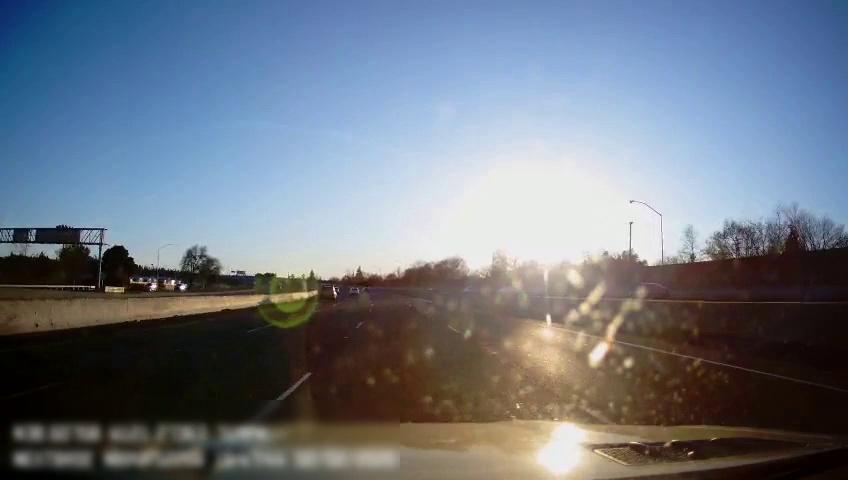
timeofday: Day
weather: Sunny
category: Drivable Space
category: Drivable Space
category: Drivable Space
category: Vehicles | Car
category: Vehicles | SUV
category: Vehicles | SUV
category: Vehicles | SUV
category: Vehicles | SUV
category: Lanes | Alternate Lane
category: Lanes | Alternate Lane
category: Lanes | Current Lane
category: Lanes | Current Lane
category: Lanes | Alternate Lane